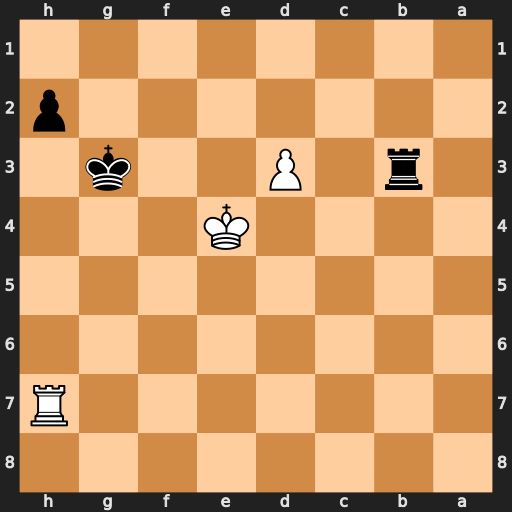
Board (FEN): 8/7R/8/8/4K3/1r1P2k1/7p/8
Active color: b
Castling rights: -
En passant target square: -
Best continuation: Rb1 Rxh2 Kxh2